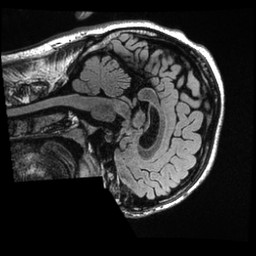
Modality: T1w
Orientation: sagittal
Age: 21
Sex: male